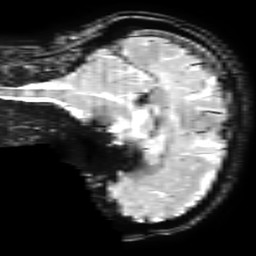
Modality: T2starw
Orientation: sagittal
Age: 60
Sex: female
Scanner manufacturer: ge
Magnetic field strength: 3 T
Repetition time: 0.65 s
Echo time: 0.02 s